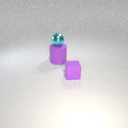
large purple rubber cylinder to the left of small purple rubber cube